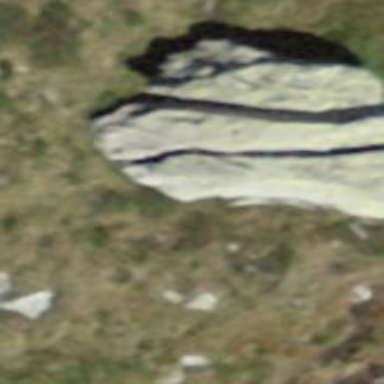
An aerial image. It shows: Natural rock formation.